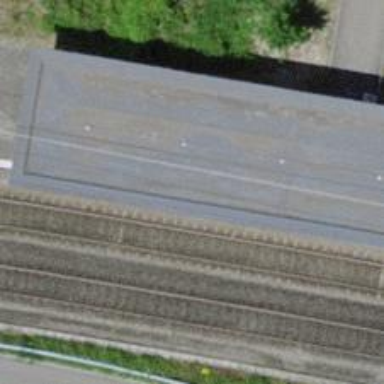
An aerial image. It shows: Bus stop along the road.